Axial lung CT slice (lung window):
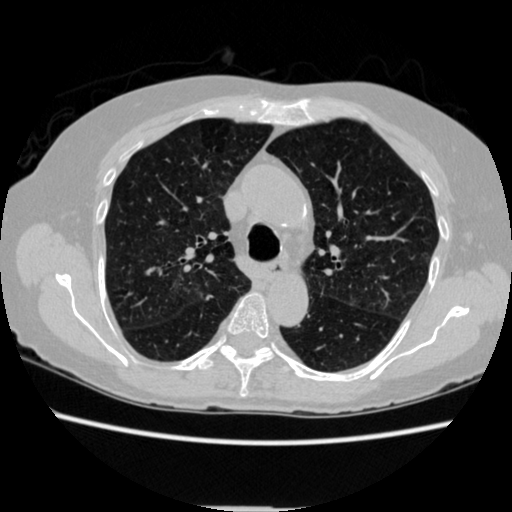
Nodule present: no